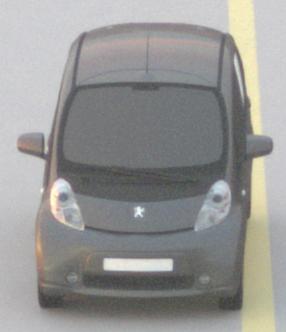
Make: Peugeot
Model: iOn
Detailed model: iOn
Model produced from: 2010/12
Model produced until: 2013/02
Doors: 5
Color: gray
Road condition: dry road
Daytime: sunrise or sunset
Contrast: medium contrast